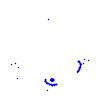
Particle: kaon